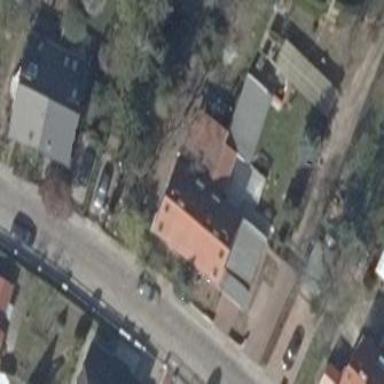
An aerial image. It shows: Semi-detached house.